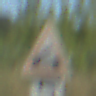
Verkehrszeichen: BeweglicheBruecke
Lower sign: RichtungsangabeDurchPfeile2
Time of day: MorningAfternoon
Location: Outdoor (Nature)
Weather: Clear
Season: NotSpecified
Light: Natural